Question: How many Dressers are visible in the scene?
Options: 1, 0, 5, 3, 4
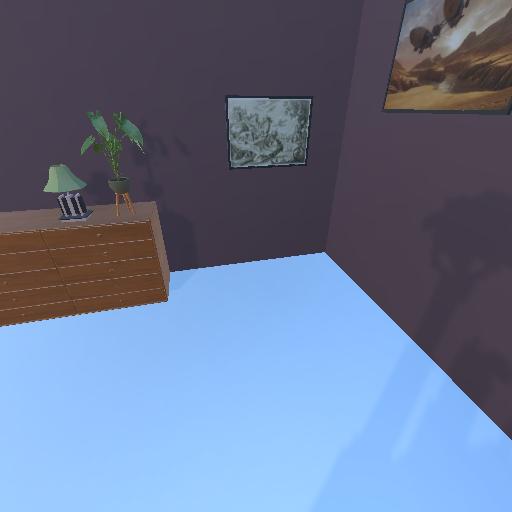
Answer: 1